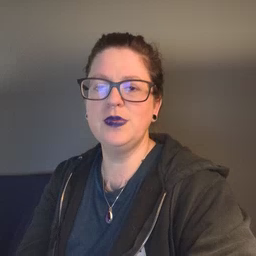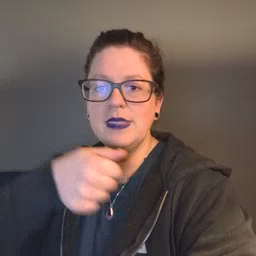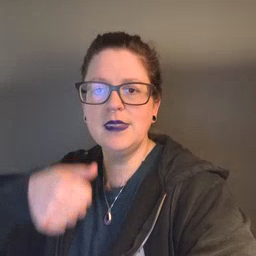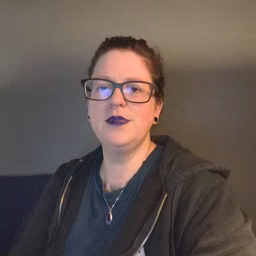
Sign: hide